Interaction volume radius: 5 \u00c5
Interaction volume height: 10 \u00c5
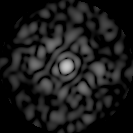
Disorder parameter: 0.8627